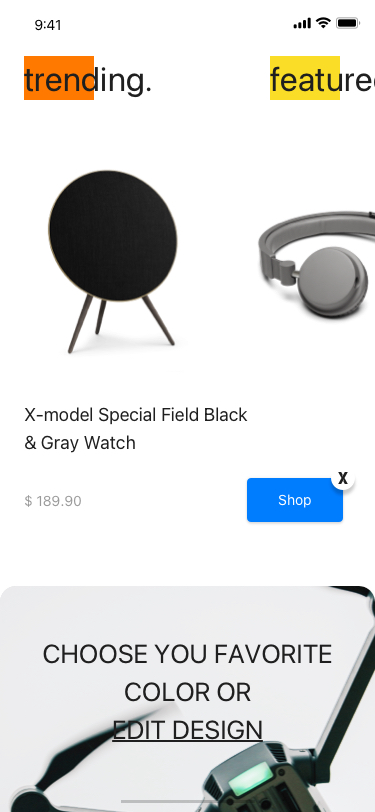
Text in this UI design:
choose you favorite color or
edit design
trending.
featured.
X-model Special Field Black & Gray Watch
$ 189.90